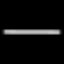
Label: line